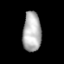
Tissue: lung
Cell type: Epithelial cells
Senescence score: 0.2247
Nuclear area (px): 720
Mean DAPI intensity: 176.328